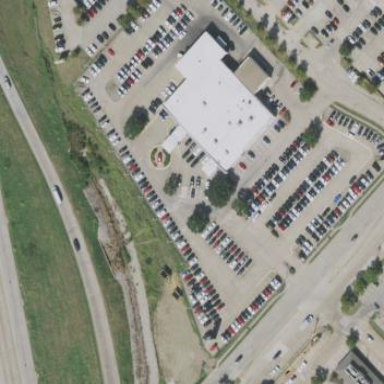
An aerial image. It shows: Retail building with car shop.